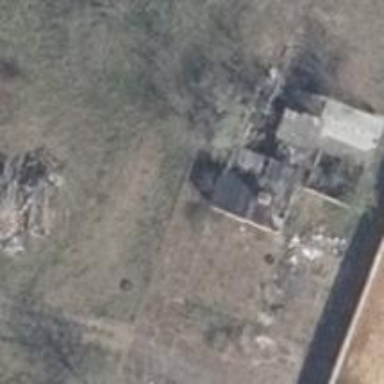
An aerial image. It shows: Ruins of building.